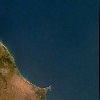
Label: water